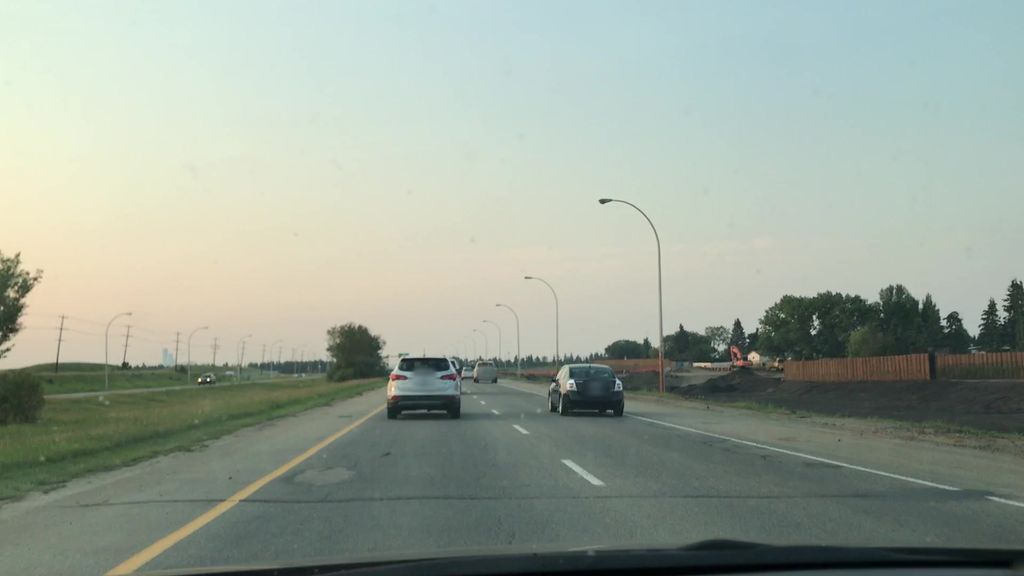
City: edmonton